Field crop: tomato
Growth stage: 2
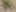
Species: solanum